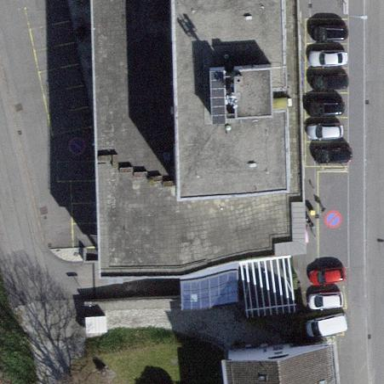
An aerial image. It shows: Flat-roofed building.